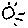
Label: sun